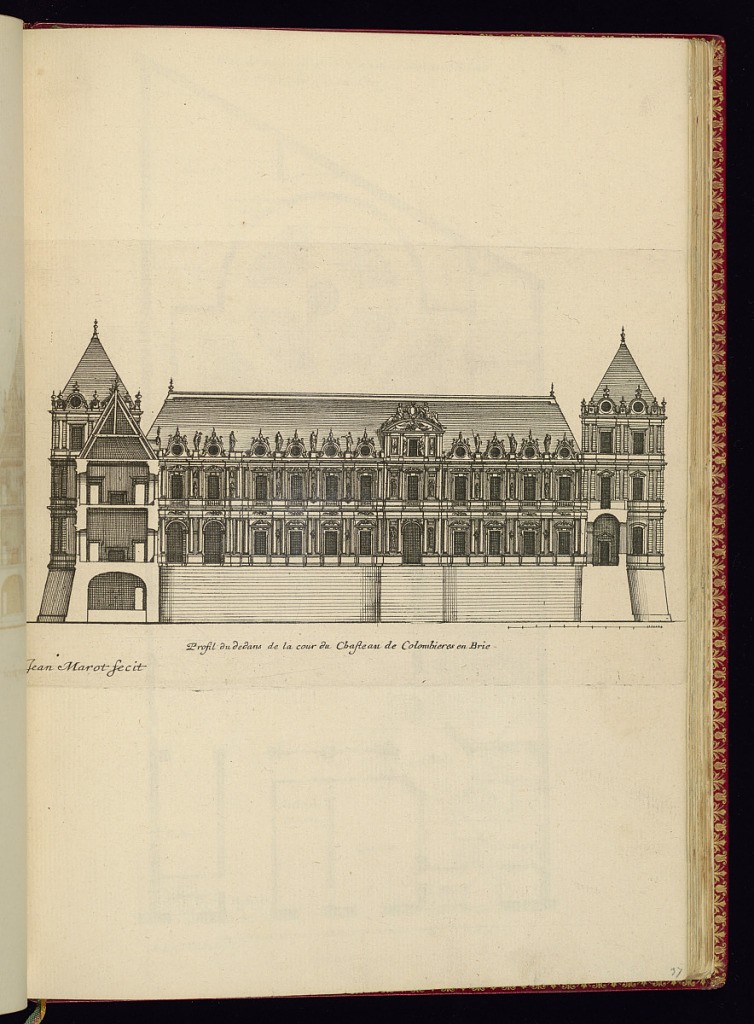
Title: Profil du dedans de la cour du Chasteau de Colombieres en Brie
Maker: Jean Marot, French, 1619 - 1679
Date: ca.1635–ca.1660
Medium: Etching on laid paper
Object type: Print
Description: Architectural elevation of the exterior façade of the castle of Coulommiers, France with a scale below, and a part section view of the interior on the left. The façade features windows, columns, pilasters, niches, statues, a cartouche, and finials. The plate is titled and signed.